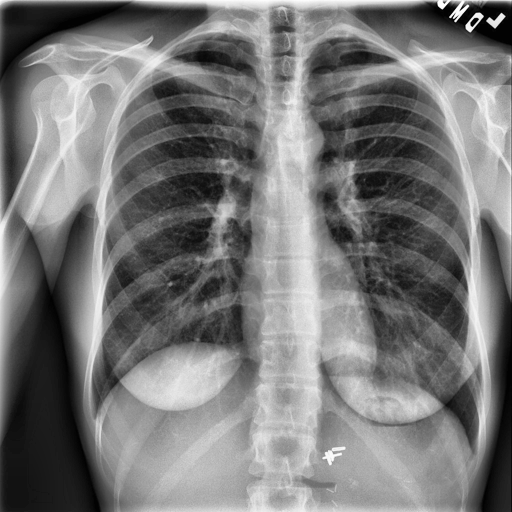
Finding: NORMAL